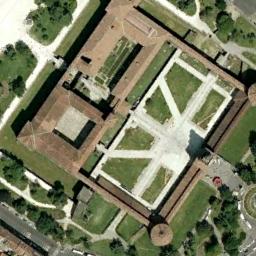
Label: palace